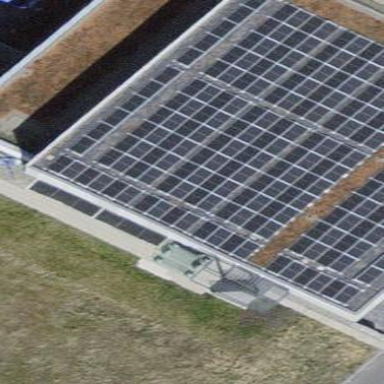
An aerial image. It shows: Solar power generator.